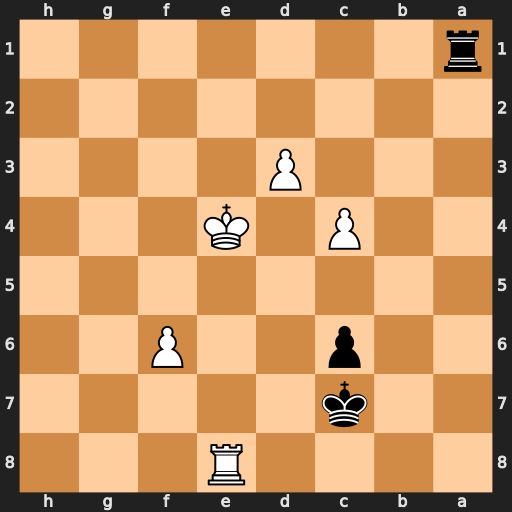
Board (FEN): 4R3/2k5/2p2P2/8/2P1K3/3P4/8/r7
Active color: b
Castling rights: -
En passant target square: -
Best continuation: Re1+ Kf5 Rxe8 f7 Rd8